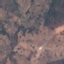
Land use / land cover: HerbaceousVegetation